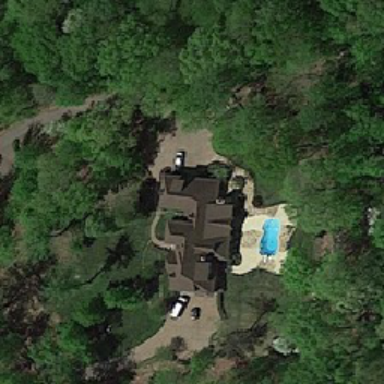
There is a white blue swimming pool on the opposite side of the white house on the opposite side of the grey house .